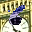
Label: 6